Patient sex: M
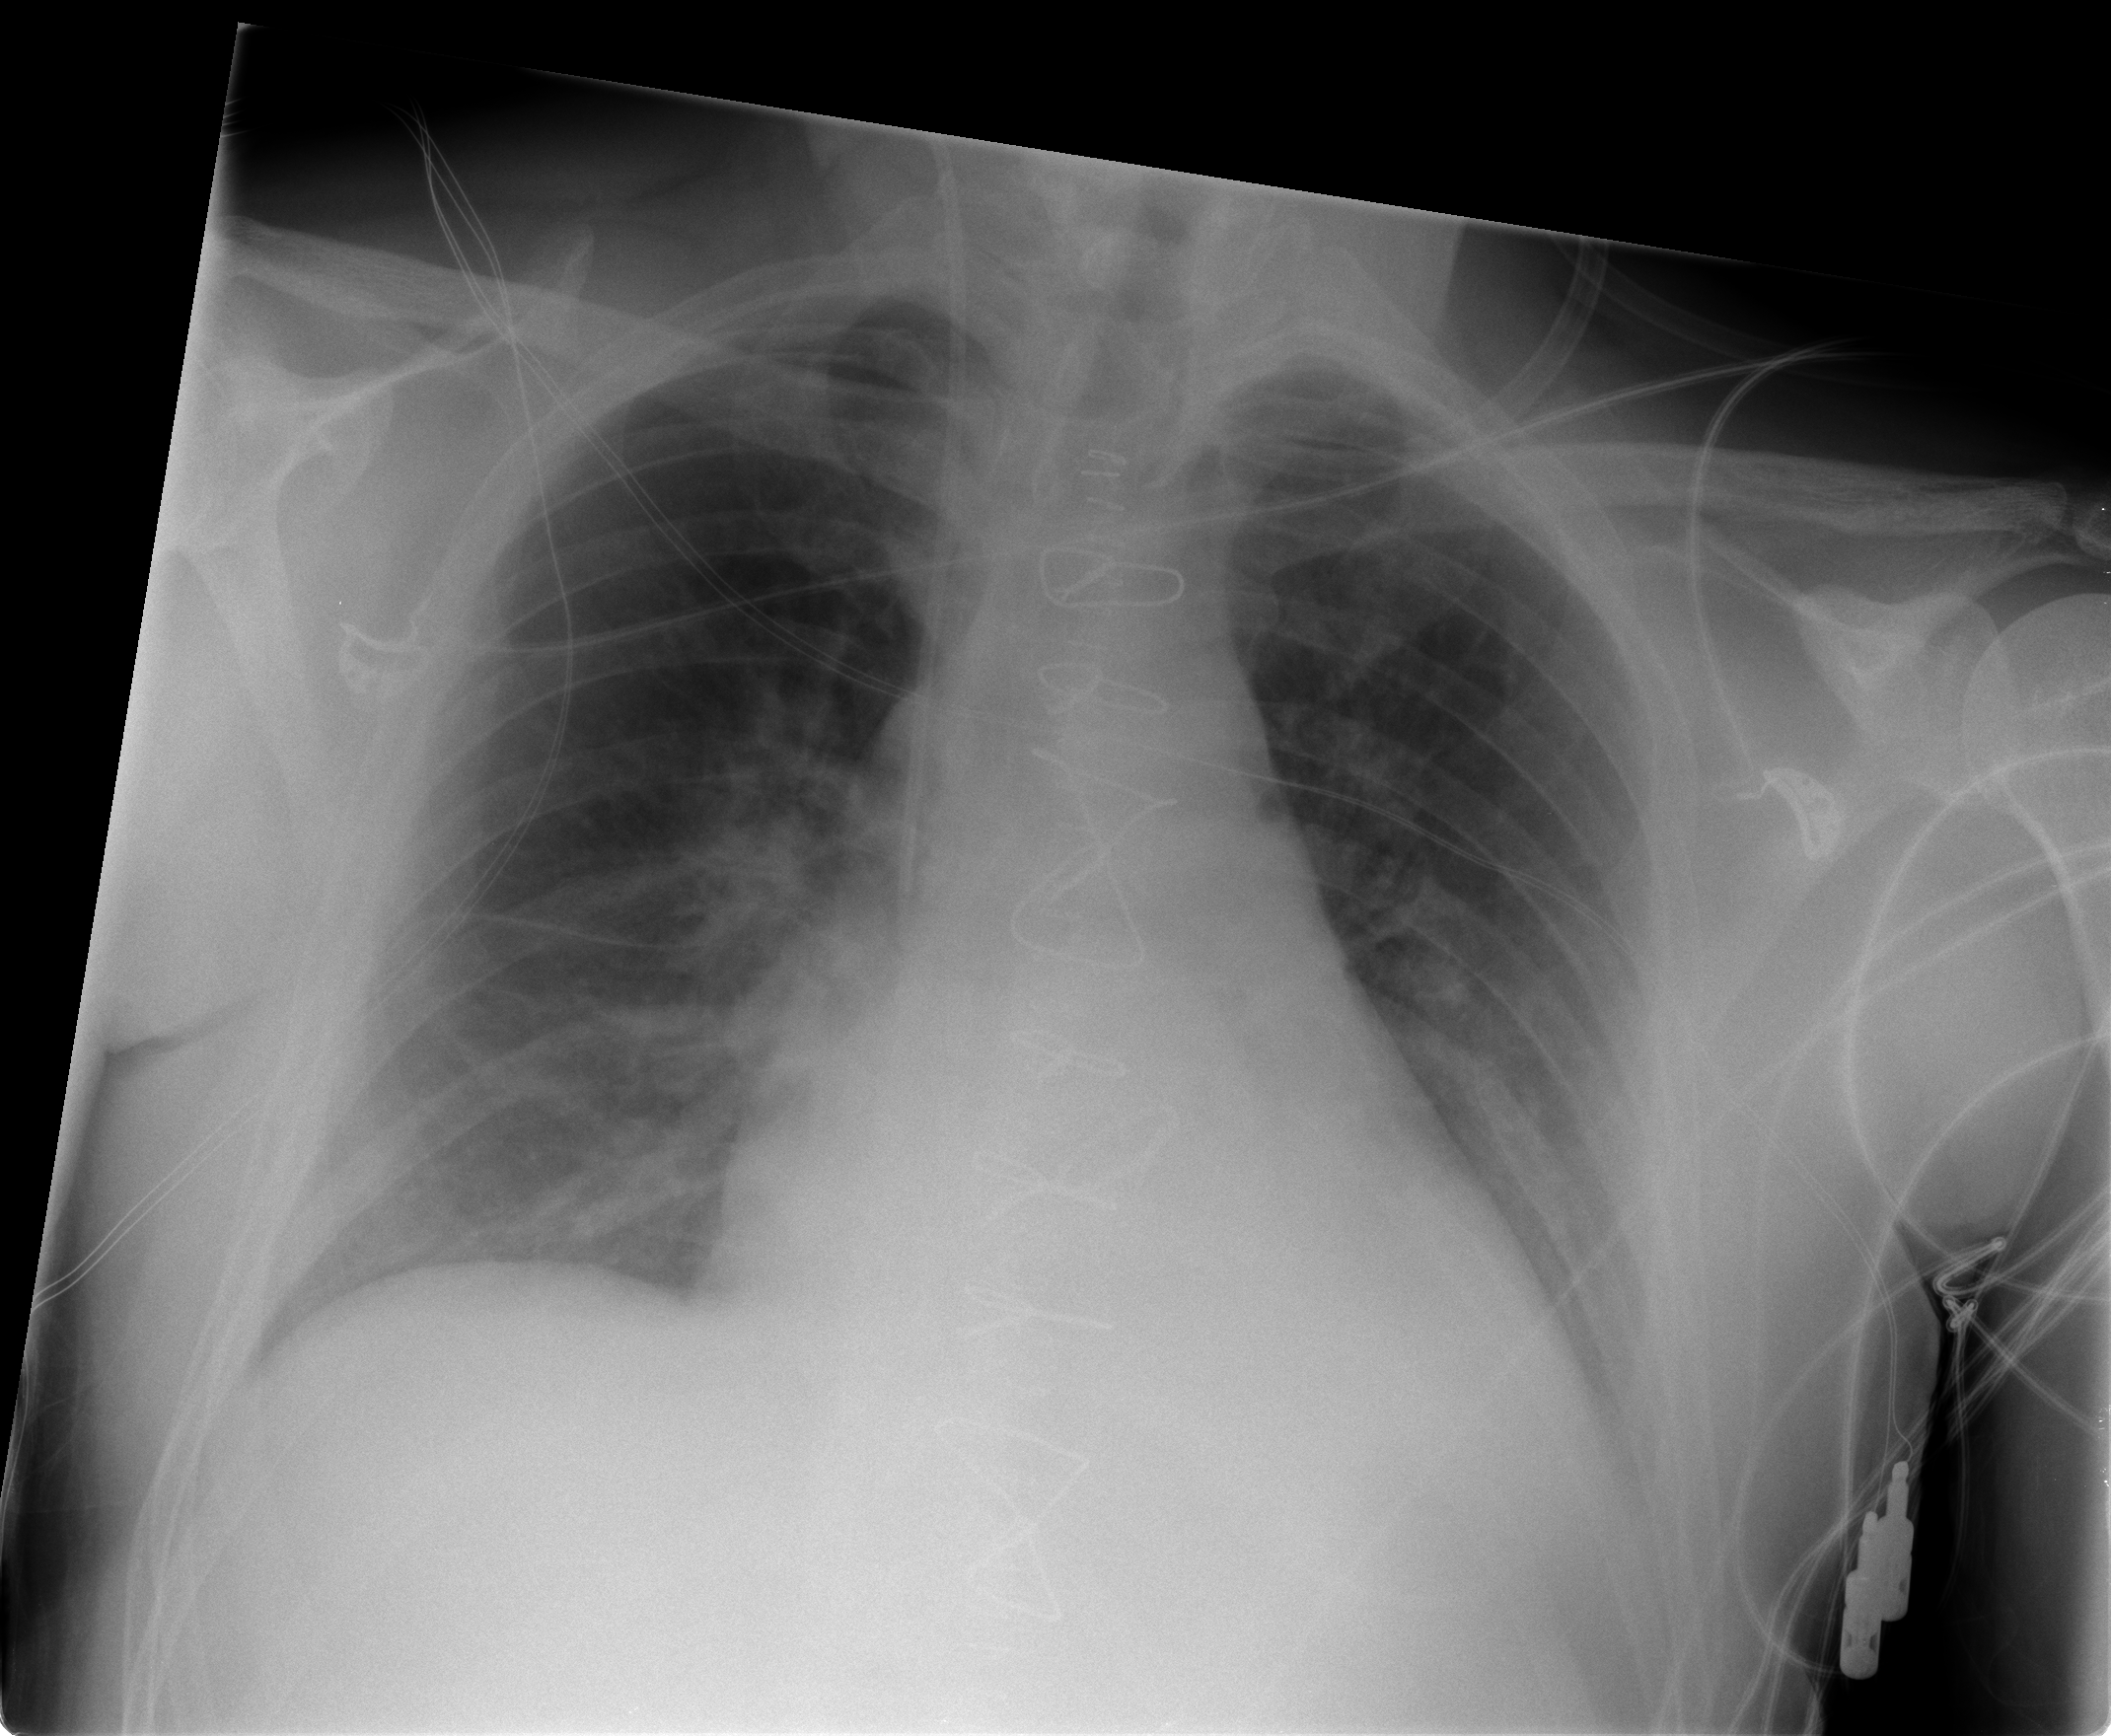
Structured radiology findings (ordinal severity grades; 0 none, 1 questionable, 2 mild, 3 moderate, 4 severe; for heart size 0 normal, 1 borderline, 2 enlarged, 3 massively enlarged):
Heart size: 0
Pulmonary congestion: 2
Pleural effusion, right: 0
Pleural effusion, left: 0
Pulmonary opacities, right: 0
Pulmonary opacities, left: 0
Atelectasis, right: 2
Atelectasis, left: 2